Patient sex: F
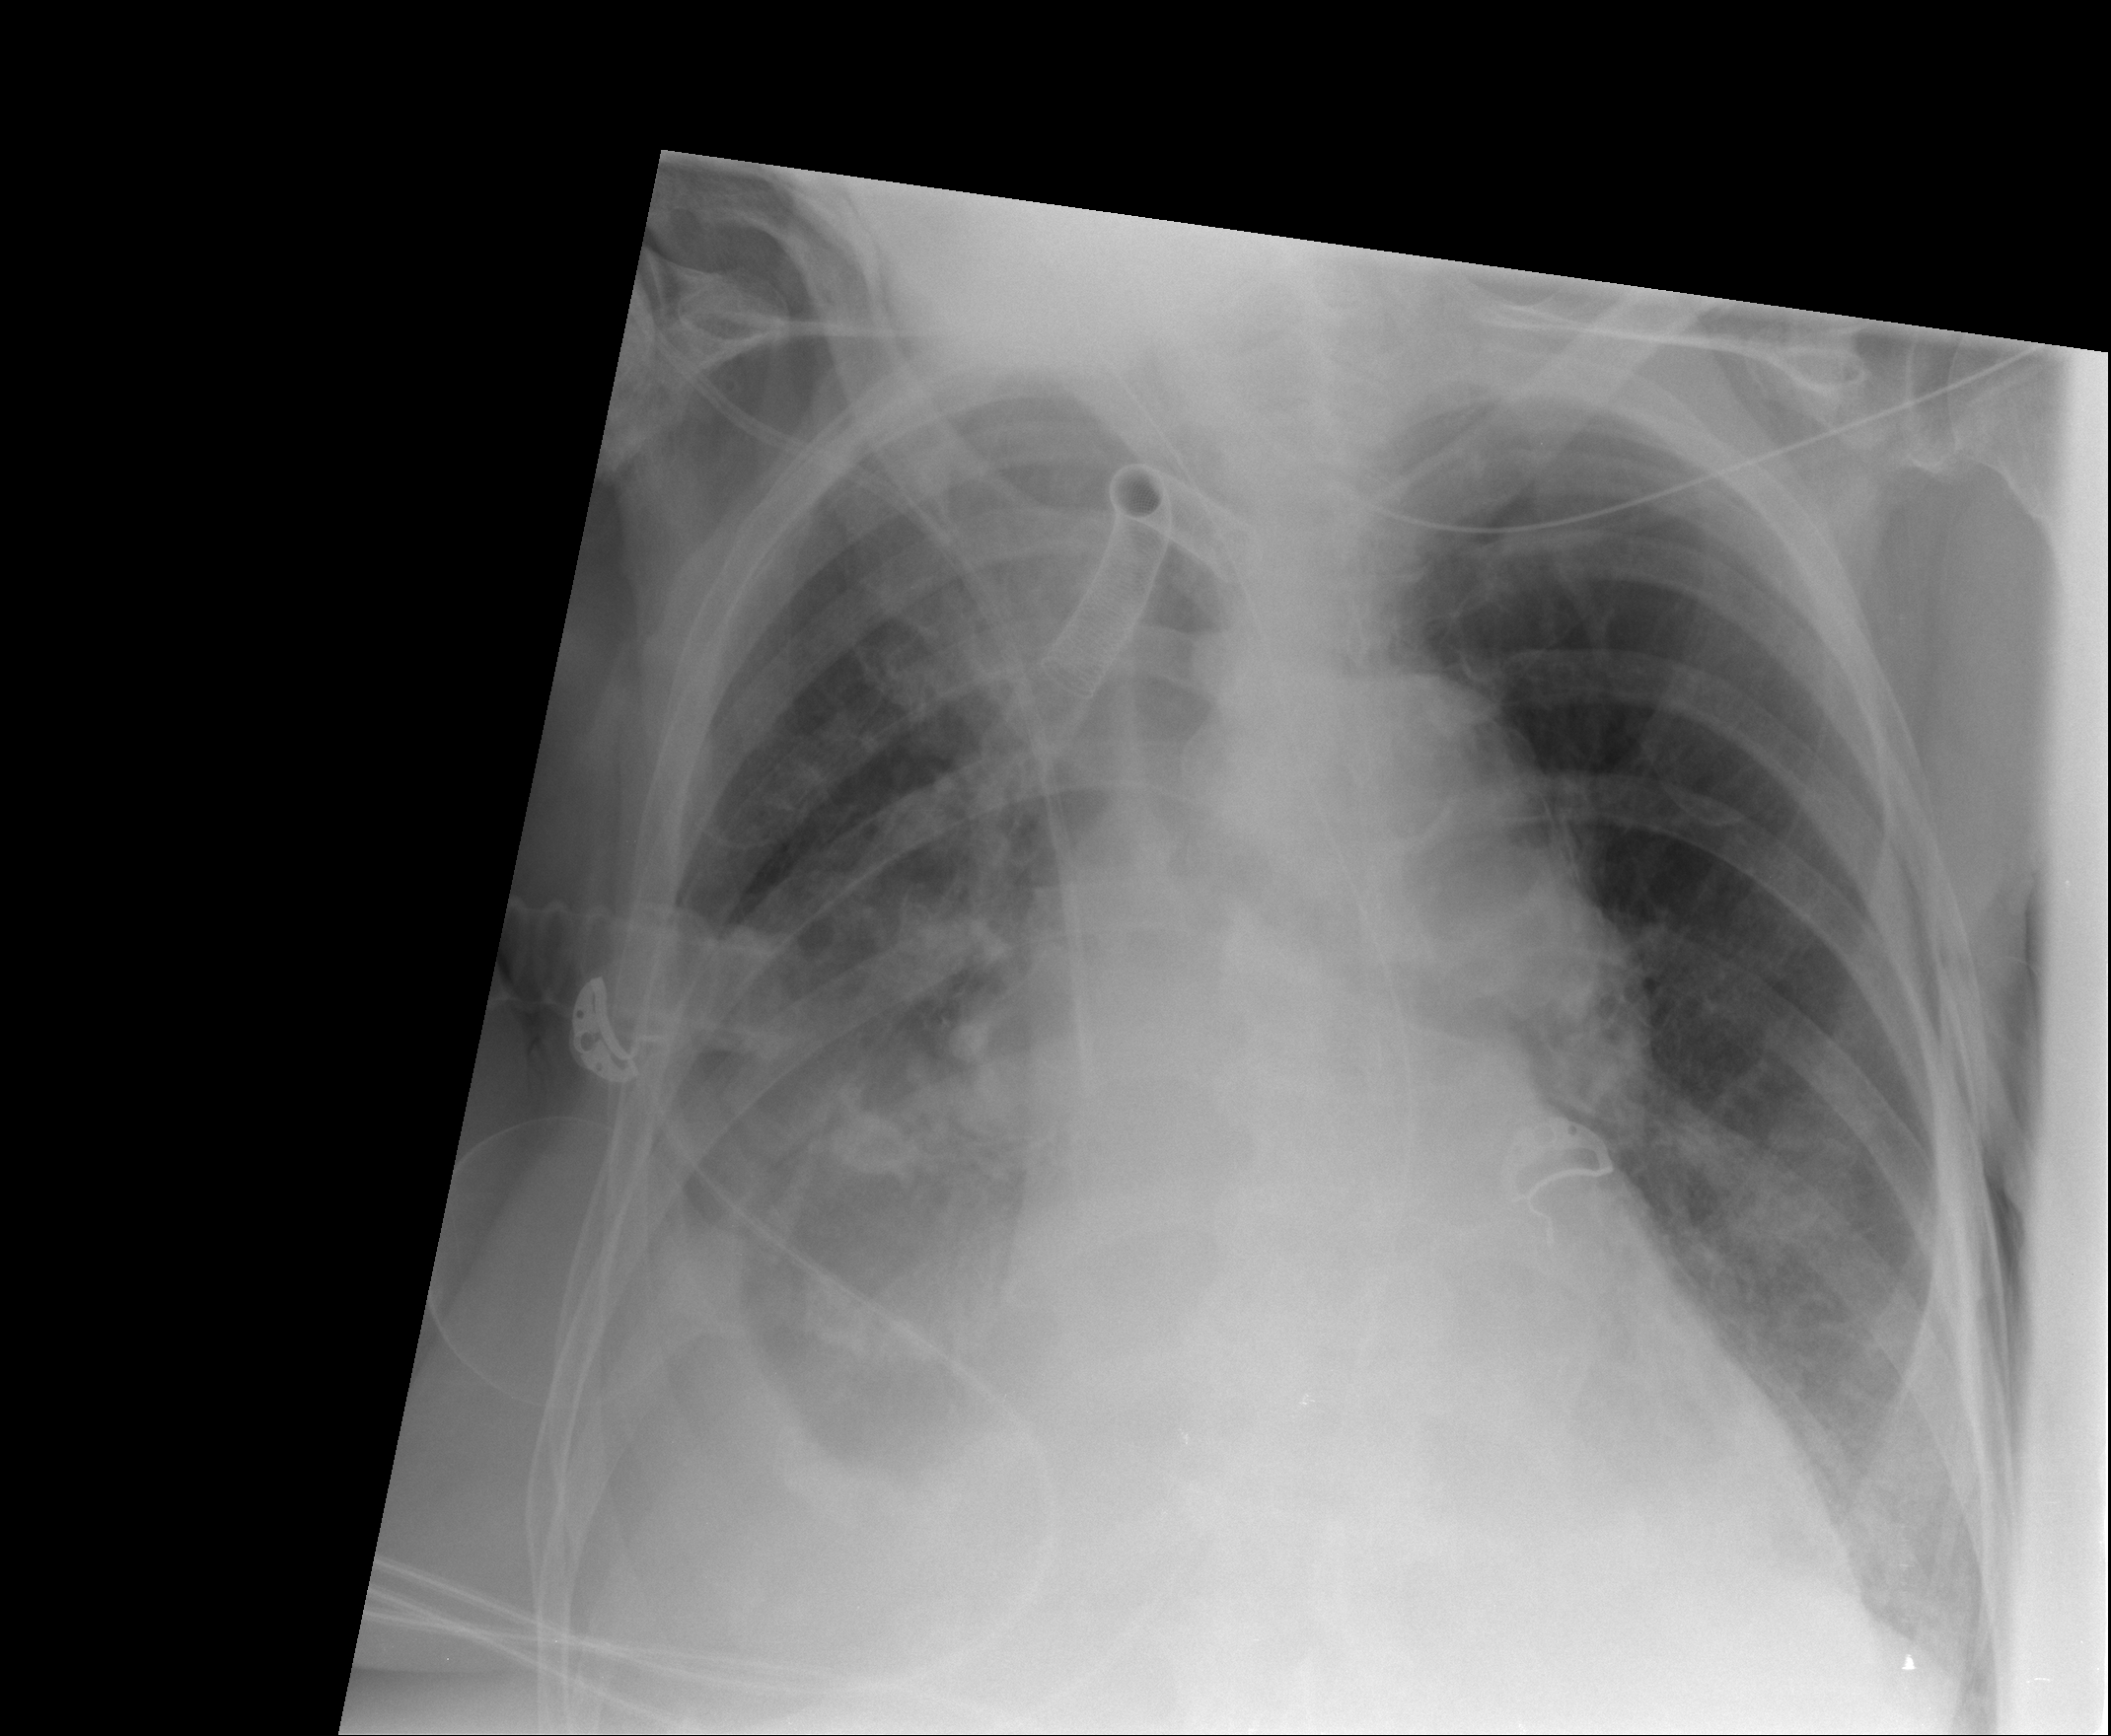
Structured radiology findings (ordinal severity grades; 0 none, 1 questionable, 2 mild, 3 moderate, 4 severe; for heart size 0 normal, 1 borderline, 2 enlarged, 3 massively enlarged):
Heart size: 2
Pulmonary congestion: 2
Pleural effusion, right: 3
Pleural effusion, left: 2
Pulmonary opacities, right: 2
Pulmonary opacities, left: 0
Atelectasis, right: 2
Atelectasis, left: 2